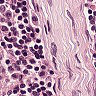
Metastatic tissue present: no